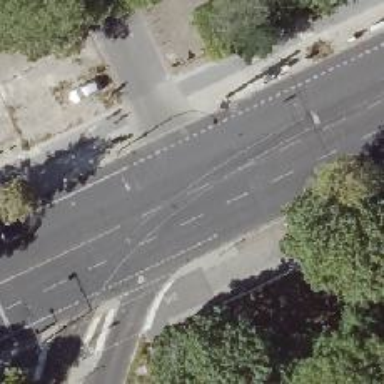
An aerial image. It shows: Secondary road with separate sidewalks on both sides and dedicated lanes for cyclists on both sides. The road surface is asphalt.